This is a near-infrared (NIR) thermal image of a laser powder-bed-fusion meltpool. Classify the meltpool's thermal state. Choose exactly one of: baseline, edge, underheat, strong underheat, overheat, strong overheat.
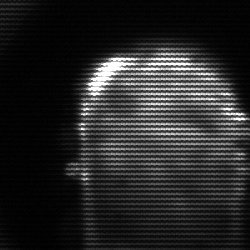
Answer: baseline